Interaction volume radius: 5 \u00c5
Interaction volume height: 25 \u00c5
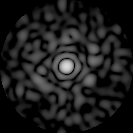
Disorder parameter: 0.8129